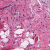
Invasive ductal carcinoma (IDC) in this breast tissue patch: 0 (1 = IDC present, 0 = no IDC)